Interaction volume radius: 10 \u00c5
Interaction volume height: 25 \u00c5
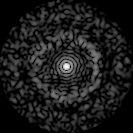
Disorder parameter: 0.8231